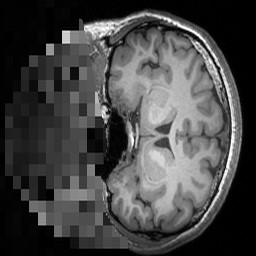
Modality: T1w
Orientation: coronal
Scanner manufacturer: siemens
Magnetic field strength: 3 T
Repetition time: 1.5 s
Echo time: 0.00291 s